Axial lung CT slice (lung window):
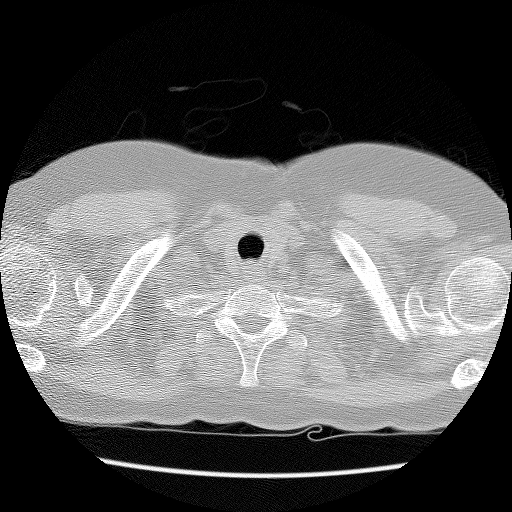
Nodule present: no